Question: I want to see the highest and lowest Value using php. But it show the max value 9.
It looks like the
My php code is here.
'''
<?php
$con = mysql_connect("localhost","root","")or die(mysql_error());
$db = mysql_select_db("simple",$con) or die(mysql_error());
$sql="SELECT* FROM simple_tb ";
$query=mysql_query($sql) or die (mysql_error());
while ($row=mysql_fetch_array($query))
$id = array($row['id']);
$id = array_filter($id);
$min = min($id);
$max = max($id);
{
echo "Max Value: ".$max."<br> Min Value : ".$min;
}
?>
'''
<URL>
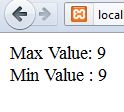
Answer: You need to build your 'array' up, then call 'min' and 'max' on it. Easiest way is to instantiate the 'array' before the 'while' statement, and use the '[]' syntax to add an element to the 'array' like shown below. Also a note is that brackets are a nicer way to instantiate 'arrays', then the old 'array()' version.
'''
$ids = [];
while ($row = mysql_fetch_array($query))
$ids[] = $row['id'];
$min = min($ids);
$max = max($ids);
'''